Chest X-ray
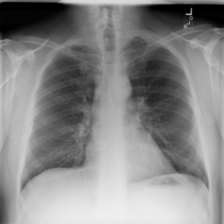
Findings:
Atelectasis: negative
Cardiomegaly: negative
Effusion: negative
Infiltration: negative
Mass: negative
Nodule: negative
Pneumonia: negative
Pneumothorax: negative
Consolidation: negative
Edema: negative
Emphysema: negative
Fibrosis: negative
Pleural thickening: negative
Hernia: negative